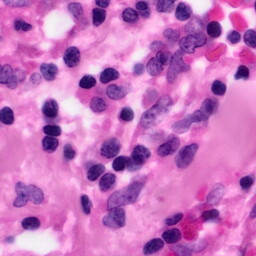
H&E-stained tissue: Pancreatic